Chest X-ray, PA view. Patient: 43 years old, sex F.
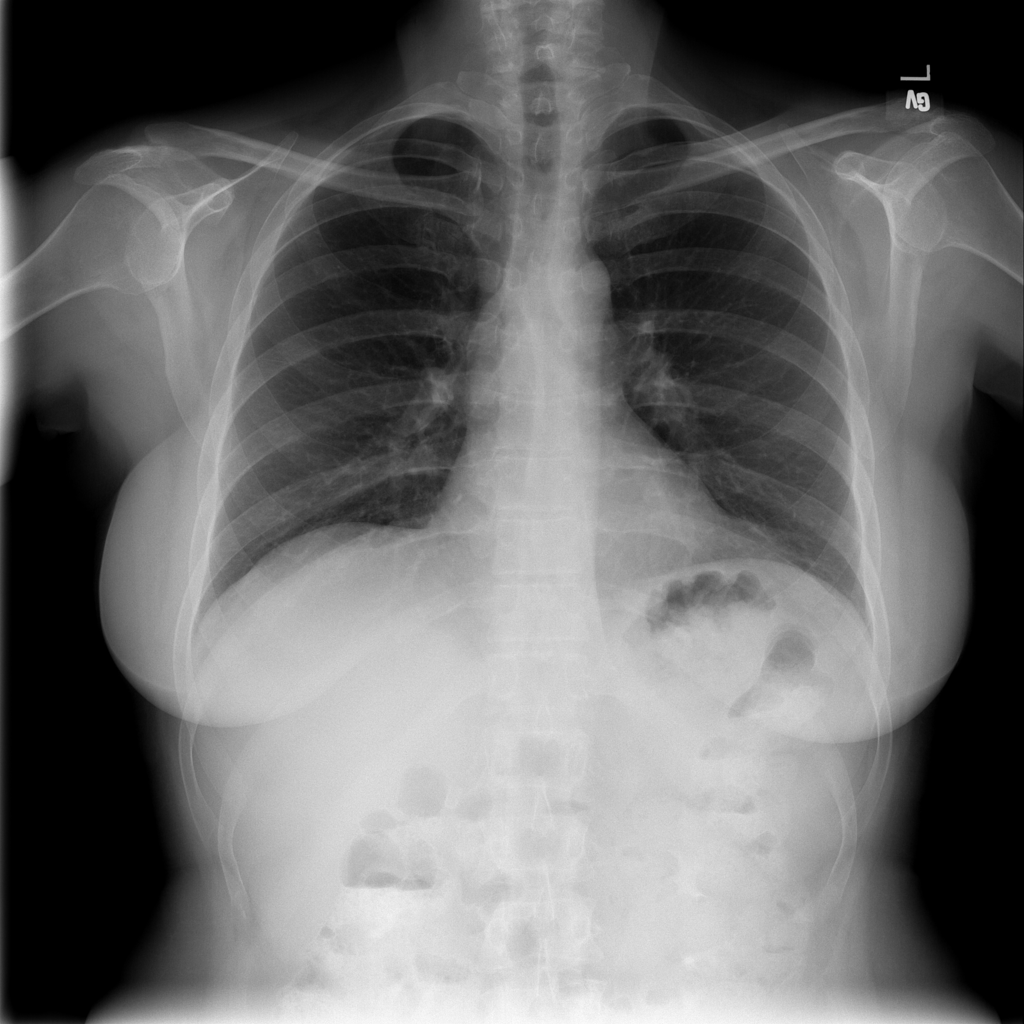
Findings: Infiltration